Field crop: maize
Growth stage: 2
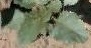
Species: datura